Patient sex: F
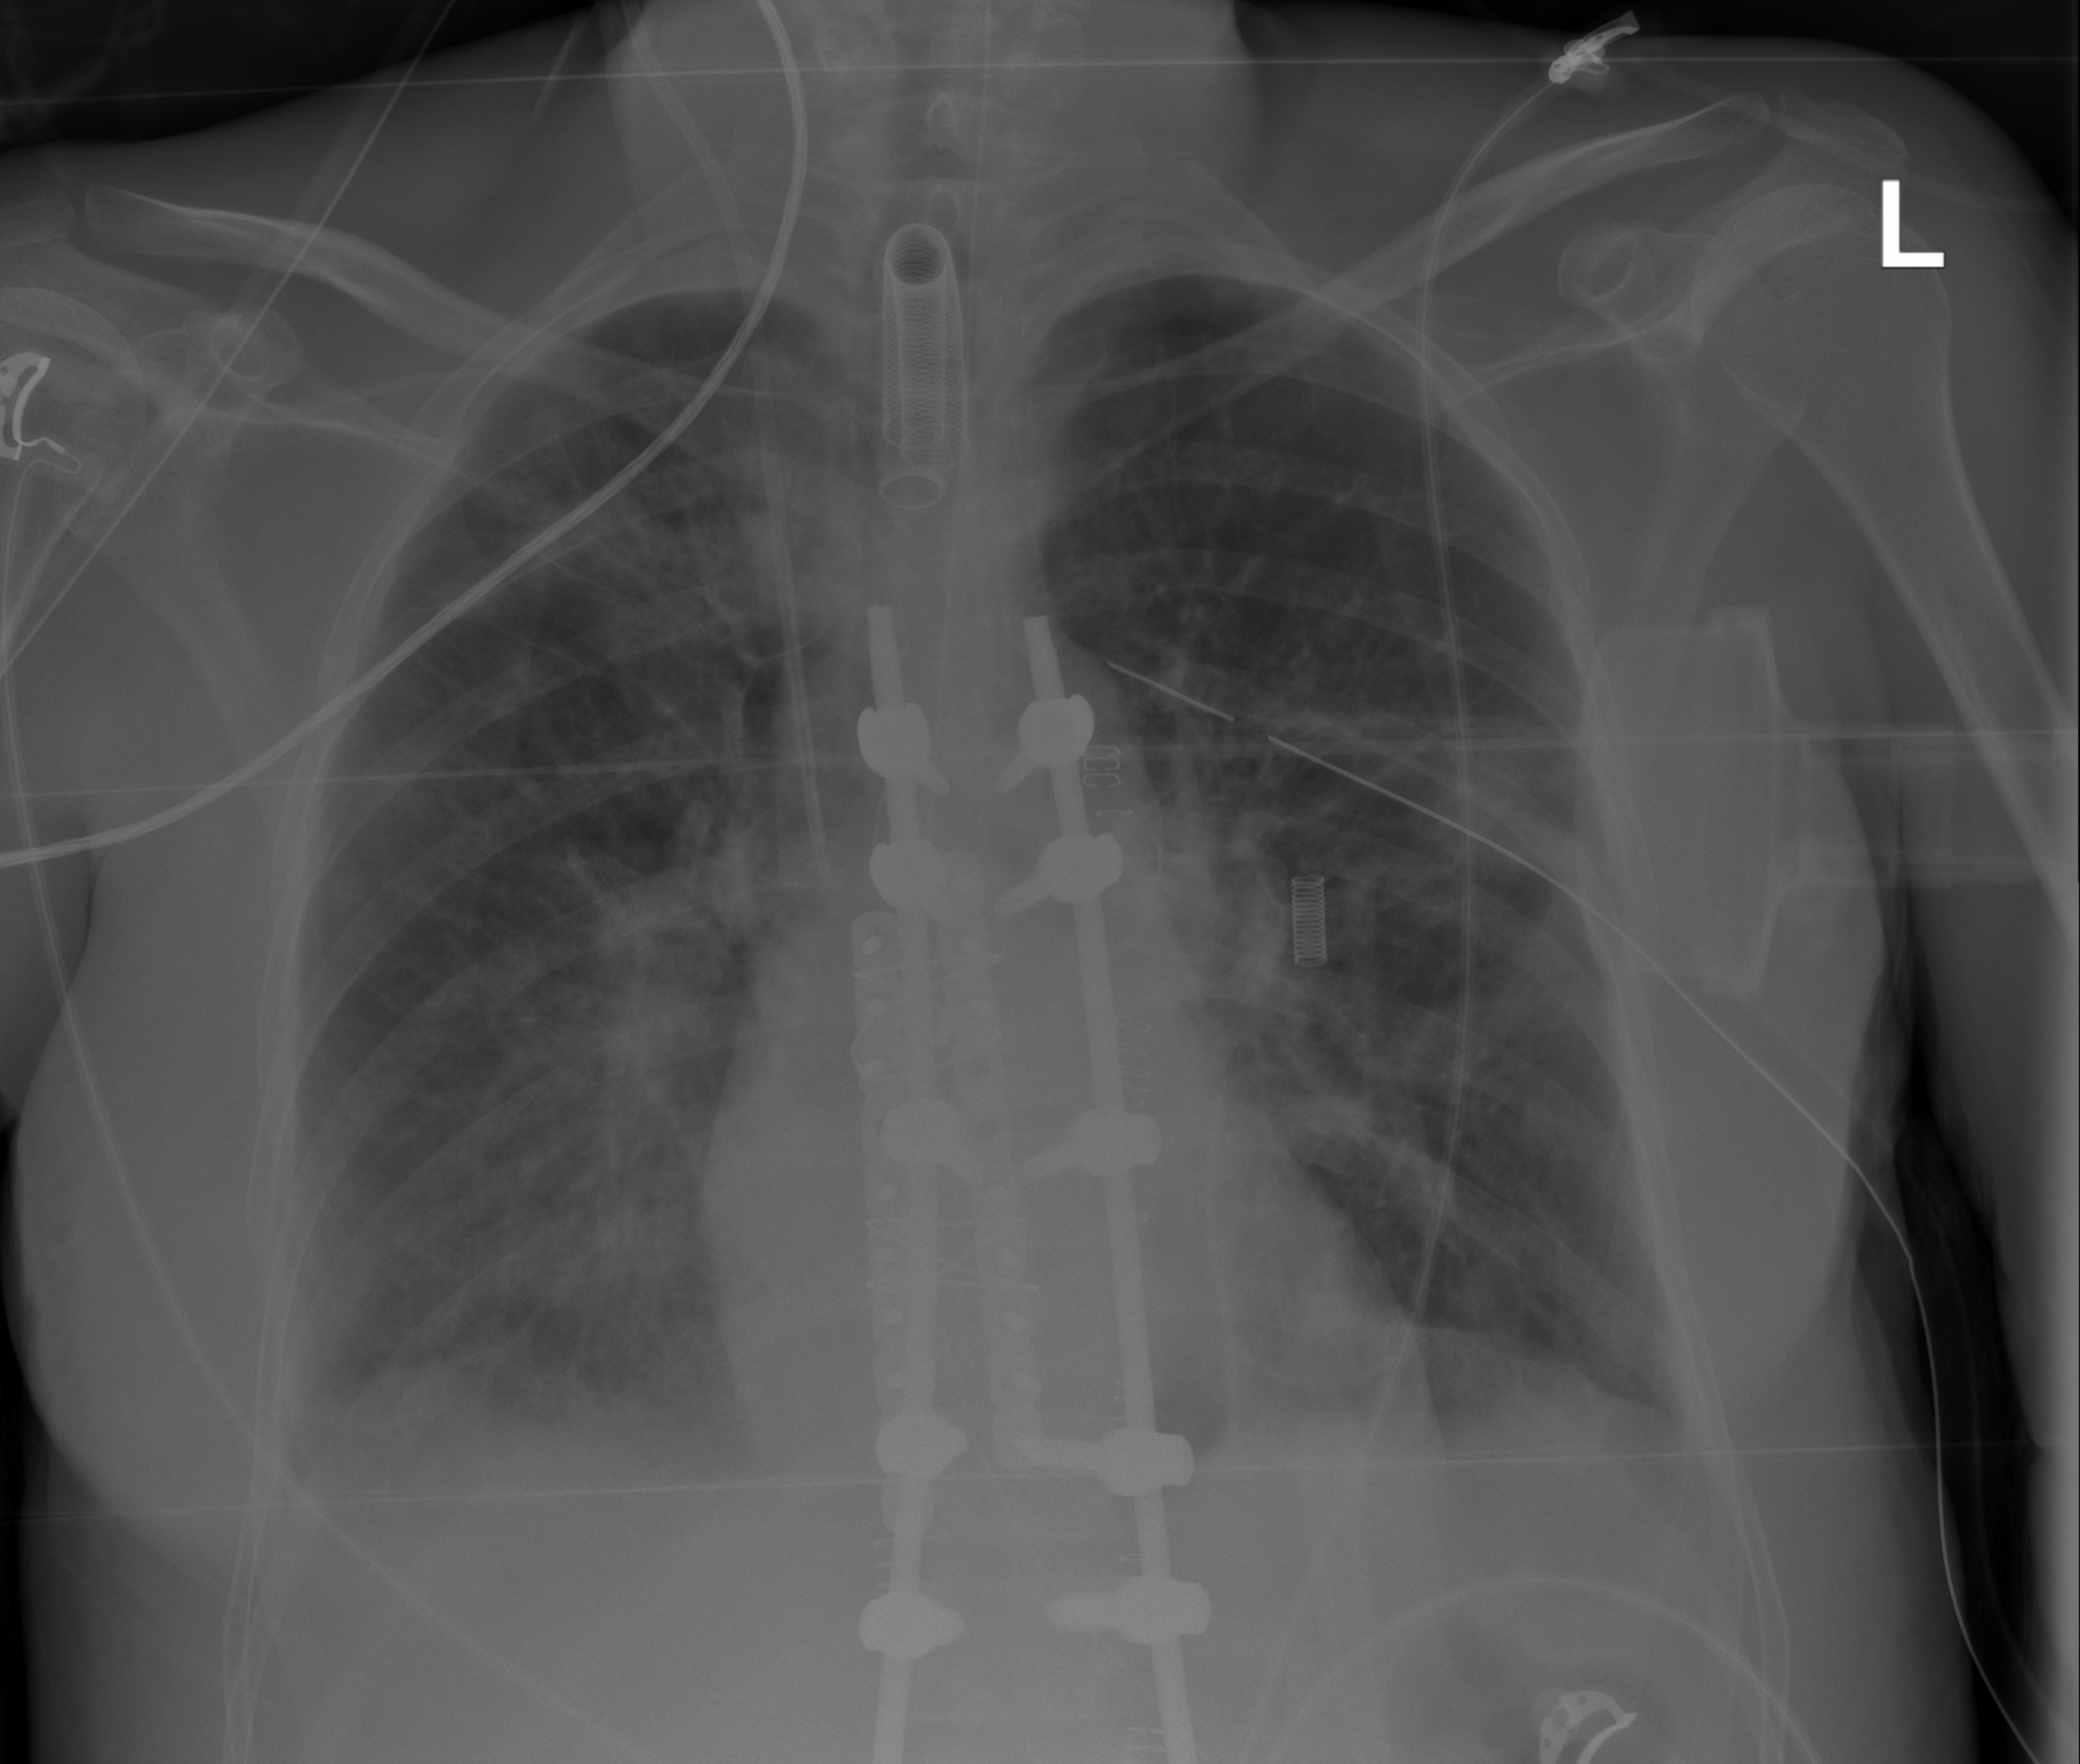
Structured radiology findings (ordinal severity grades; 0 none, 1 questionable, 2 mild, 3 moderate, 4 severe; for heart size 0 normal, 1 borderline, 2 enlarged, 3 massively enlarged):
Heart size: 0
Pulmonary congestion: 0
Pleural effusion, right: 2
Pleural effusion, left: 2
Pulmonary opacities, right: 2
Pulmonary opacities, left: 2
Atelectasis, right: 2
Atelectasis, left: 1